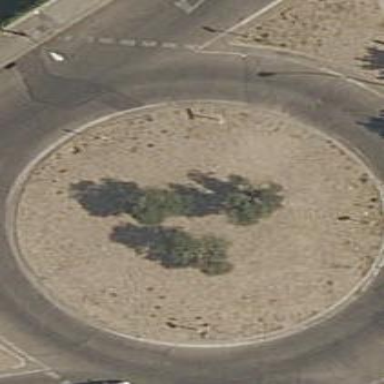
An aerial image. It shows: Asphalt road in residential area leading to roundabout.